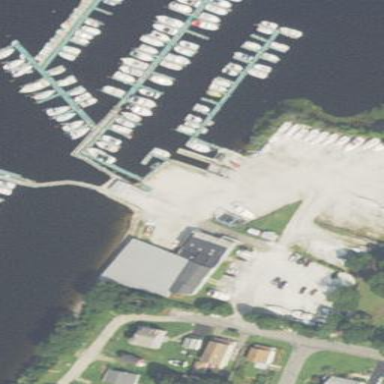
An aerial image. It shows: Marina on leisure land.